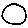
Label: circle